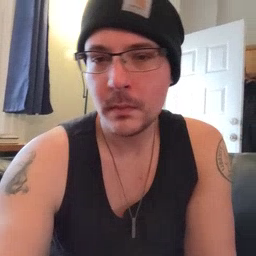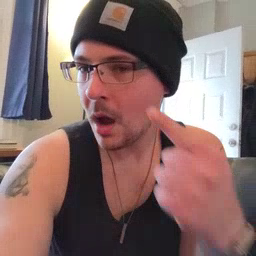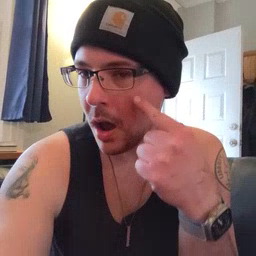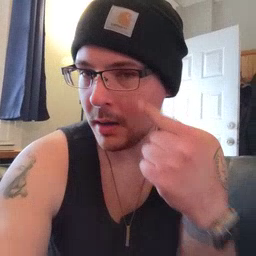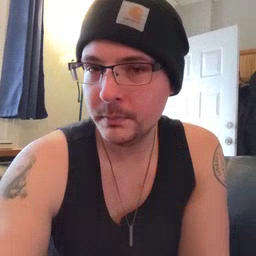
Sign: eye